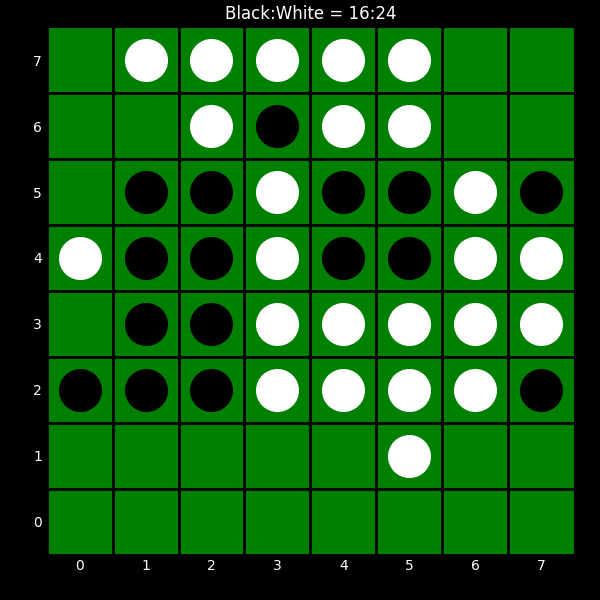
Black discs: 16
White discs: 24